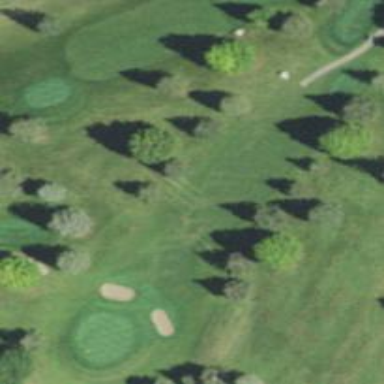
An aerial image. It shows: Golf fairway surrounded by grass.